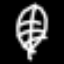
Label: leaf